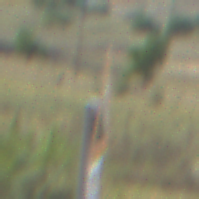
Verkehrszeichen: Gefaelle10
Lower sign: LaengeEinerStrecke4
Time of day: Midday
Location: Outdoor (Nature)
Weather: PartlyCloudy
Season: Autumn
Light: Natural